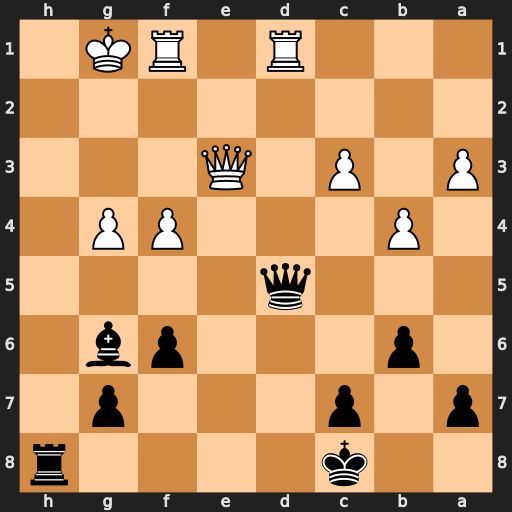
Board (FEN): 2k4r/p1p3p1/1p3pb1/3q4/1P3PP1/P1P1Q3/8/3R1RK1
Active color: b
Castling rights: -
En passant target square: -
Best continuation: Qh1+ Kf2 Qh2+ Ke1 Re8 Qxe8+ Bxe8